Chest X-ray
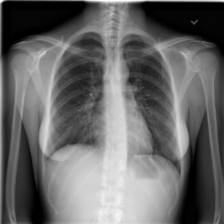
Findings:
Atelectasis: negative
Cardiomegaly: negative
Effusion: negative
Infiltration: negative
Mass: negative
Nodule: negative
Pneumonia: negative
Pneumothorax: negative
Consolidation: negative
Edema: negative
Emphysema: negative
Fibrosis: negative
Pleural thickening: negative
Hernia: negative